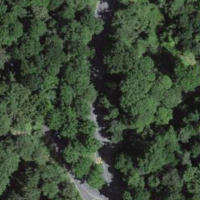
EUNIS habitat code: 53
Species observed at this site:
Lymantria monacha
Fagus sylvatica